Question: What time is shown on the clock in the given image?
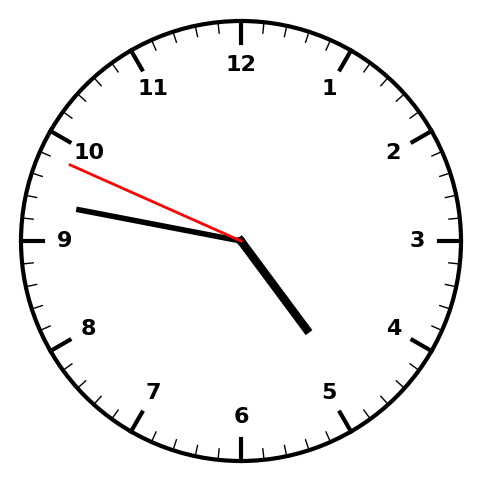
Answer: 04:46:49